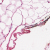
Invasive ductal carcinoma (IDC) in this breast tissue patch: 0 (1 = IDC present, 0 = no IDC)